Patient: sex M, age 76
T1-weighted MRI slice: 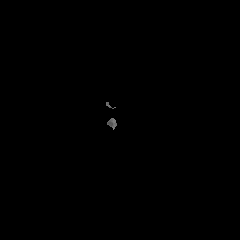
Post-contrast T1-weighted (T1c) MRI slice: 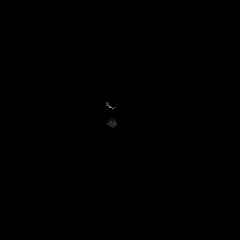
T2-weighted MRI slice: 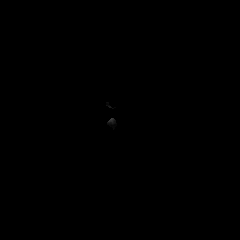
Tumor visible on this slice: no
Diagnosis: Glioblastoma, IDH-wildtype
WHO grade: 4